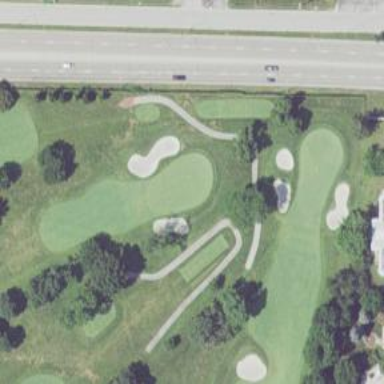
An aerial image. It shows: View of golf hole.